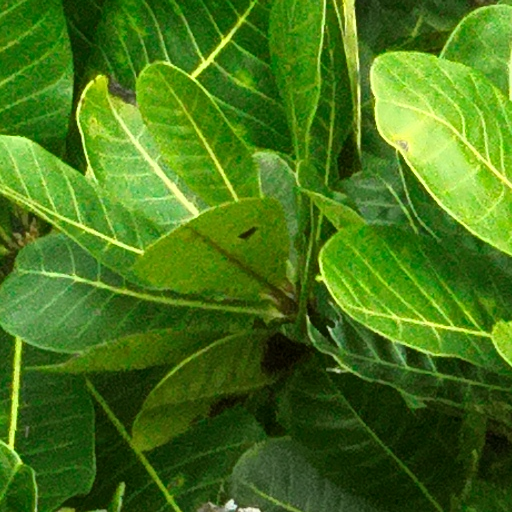
Species: Anacardium excelsum
GBIF accepted scientific name: Anacardium excelsum
Crown area (m\u00b2): 301.998